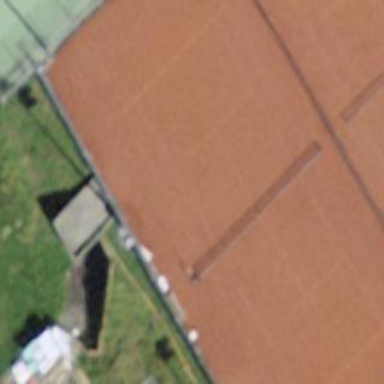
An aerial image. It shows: Tennis court on pitch designated for leisure land.